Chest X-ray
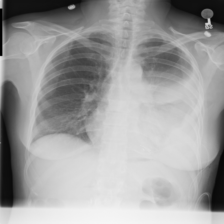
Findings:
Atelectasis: negative
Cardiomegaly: negative
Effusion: positive
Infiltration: negative
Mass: negative
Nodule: negative
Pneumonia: negative
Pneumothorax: negative
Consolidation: negative
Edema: negative
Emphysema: negative
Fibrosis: negative
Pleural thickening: negative
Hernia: negative